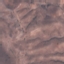
Land use / land cover: HerbaceousVegetation